Question: I havent found info on this subject yet, but maybe someone have tried doing this earlier. Imagine a heavily loaded web application (.NET/SQL Server 2008). The application serves clients that first request 'resources' and after a while 'submit' them. The resources are limited, so there is high risk of concurrent database access by several clients. The aim is to optimize the "request resource" mechanism in such way so that even when concurrent database access occurs the clients won't request overlapping database records and therefore the operation will be done as parallel as it is possible...
Conceptual database structure:
'''
CREATE TABLE [dbo].[Resources] (
[ID] [uniqueidentifier] NOT NULL,
[Data] [xml] NOT NULL,
[Lock] [uniqueidentifier] NULL,
) ON [PRIMARY]
GO
CREATE TABLE [dbo].[ResourceRequests] (
[ID] [uniqueidentifier] NOT NULL,
[ResourceID] [uniqueidentifier] NOT NULL,
[DateCreated] [datetime] NOT NULL,
) ON [PRIMARY]
GO
CREATE TABLE [dbo].[ResourceSubmits](
[ResourceRequestID] [uniqueidentifier] NOT NULL,
[NewData] [xml] NOT NULL,
) ON [PRIMARY]
GO
'''
To request data, first I need to "reserve" it using "UPDATE" statement, this is the point of synchronization, because updates are executed sequentially
'''
UPDATE T
SET T.Lock = (@lockID)
FROM
(
SELECT TOP (@lockCount) R.*
FROM [dbo].[Resources] AS R
WHERE R.Lock IS NULL
) AS T
'''
(I'm not sure but...) As far as I know "UPDATE" operations use internal database locks and therefore it is not possible for two or more concurrent "UPDATE" operations will change the same record when using above query.
But when concurrent access occurs due to fixed order of "SELECT" only one of the clients will perform UPDATE at a time:

This is the result of concurrent execution, done by the following C#/Linq2Sql code:
'''
Thread[] threads = new Thread[20];
for (int threadIndex = 0; threadIndex < 20; threadIndex++)
{
threads[threadIndex] = new Thread
(
new ThreadStart
(
delegate
{
using (var context = new L2S.l2sDataContext())
{
for (int i = 0; i < 20; i++)
{
context.LockRoots(Guid.NewGuid(), 5);
}
}
}
)
);
}
foreach (var thread in threads)
{
thread.Start();
}
foreach (var thread in threads)
{
thread.Join();
}
'''
As you can see the locks are distributed sequentially the order of Lock column values is not mixed, this means that the update operations were executed sequentially.
So the question, how to execute them on parallel and would it change something (except performance) if the "UPDATE" query will be changed the following way:
'''
UPDATE T
SET T.Lock = (@lockID)
FROM
(
SELECT TOP (@lockCount) R.*
FROM [dbo].[Resources] AS R
WHERE R.Lock IS NULL
ORDER BY NEWID() <--------------- The order is random now, but will the updates get executed concurrently?
) AS T
'''
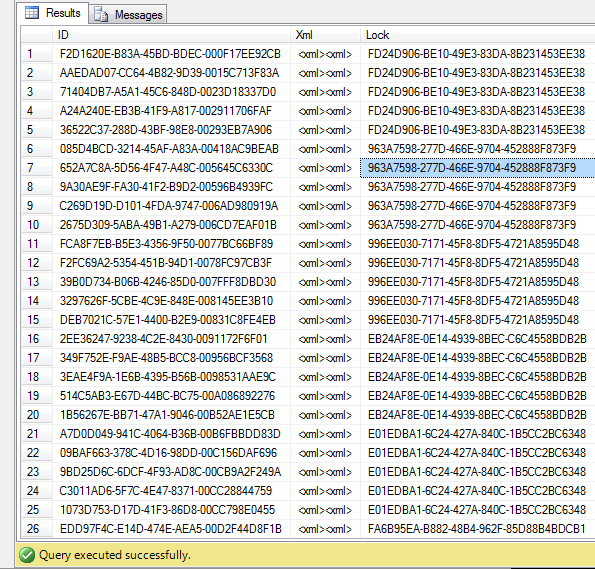
Answer: You should be able to run your query as:
'''
UPDATE top (@lockCount) T
SET Lock = @lockID
FROM
[dbo].[Resources] T WITH (READPAST)
WHERE Lock IS NULL
'''
Which will cause the UPDATE to skip rows which are already locked for update whilst searching for @lockCount rows for itself to update. Note that due to the nature of the way this works, the locks will still appear to be allocated in blocks of '@lockCount' at a time, unless, possibly, there are a of transactions in flight simultaneously. In fact, I'm struggling to think of a way to demo to your satisfaction that this is about as concurrent as you'll be able to get, but it is.
More on <URL>